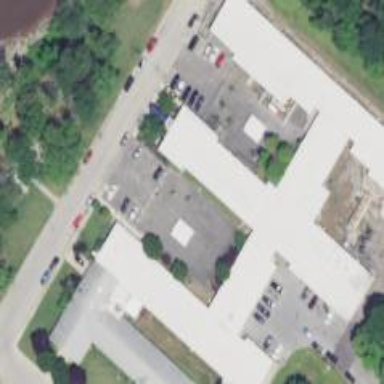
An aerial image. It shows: Building that serves as nursing home.